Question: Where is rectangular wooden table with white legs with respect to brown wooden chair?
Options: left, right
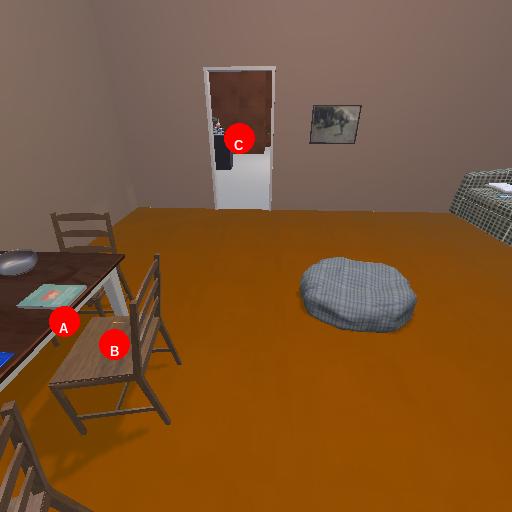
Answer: left